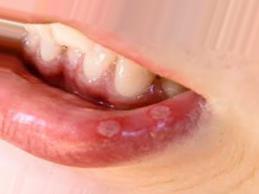
Condition: Mouth Ulcer